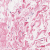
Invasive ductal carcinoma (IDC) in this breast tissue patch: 0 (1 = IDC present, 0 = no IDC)